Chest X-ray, PA view. Patient: 23 years old, sex M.
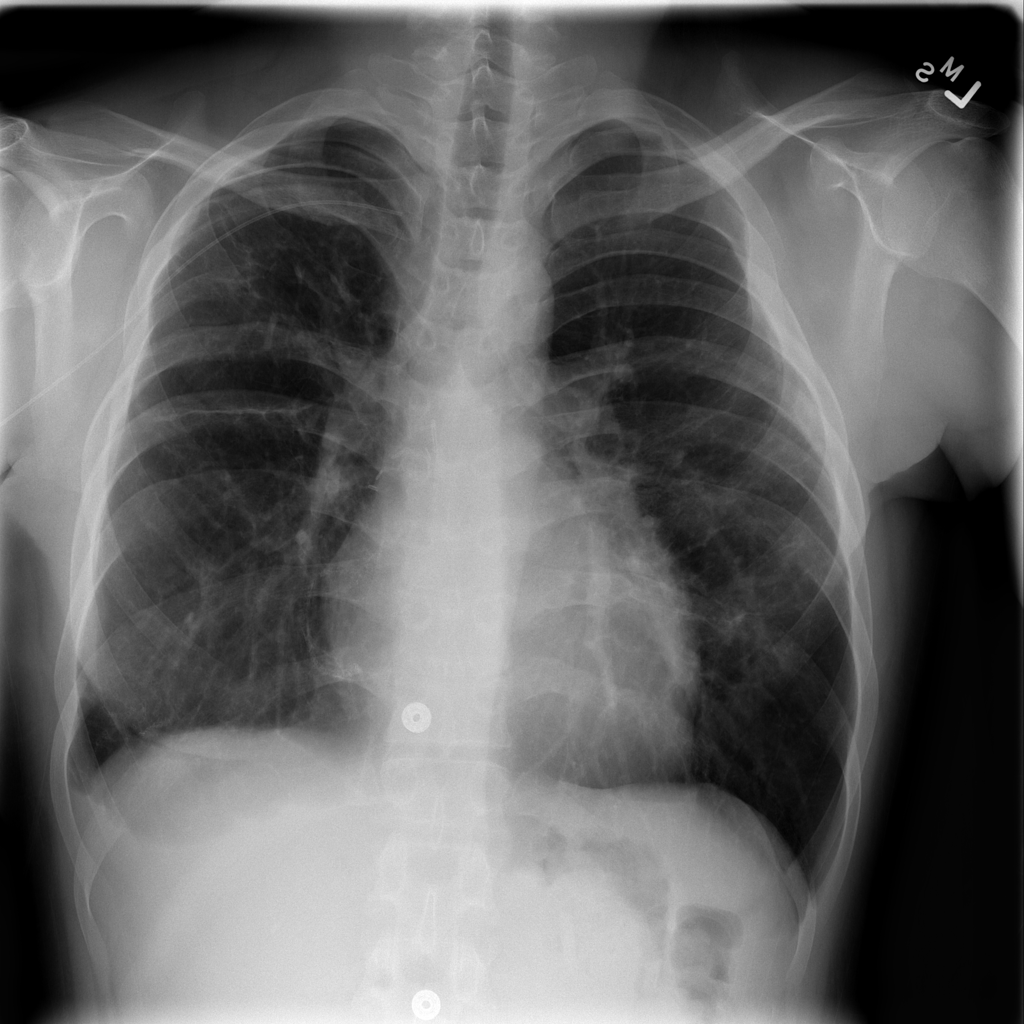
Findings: Fibrosis